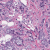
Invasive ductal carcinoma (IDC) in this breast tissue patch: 1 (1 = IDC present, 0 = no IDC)